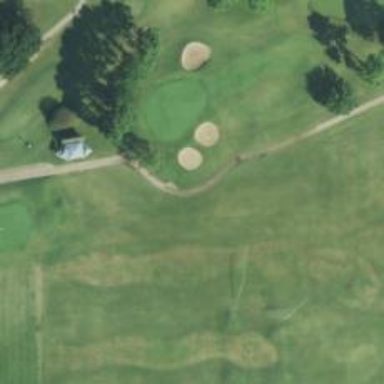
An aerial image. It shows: Golf cartpath that is also road path.